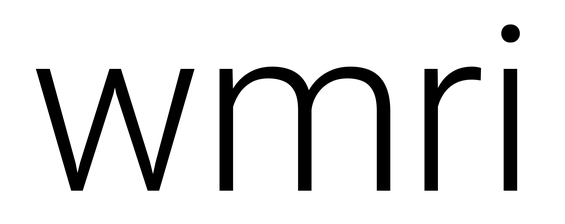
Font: Roboto_Light